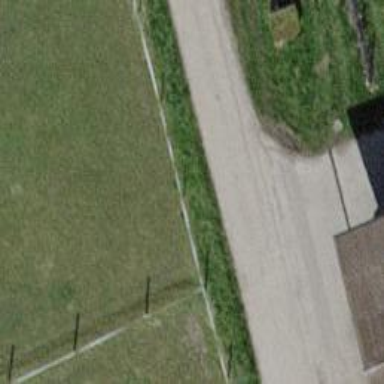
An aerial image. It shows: Concrete track with grade 1 quality.